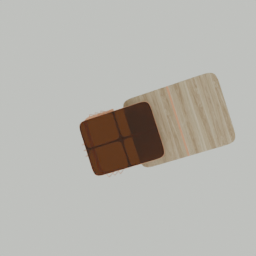
Label: furniture